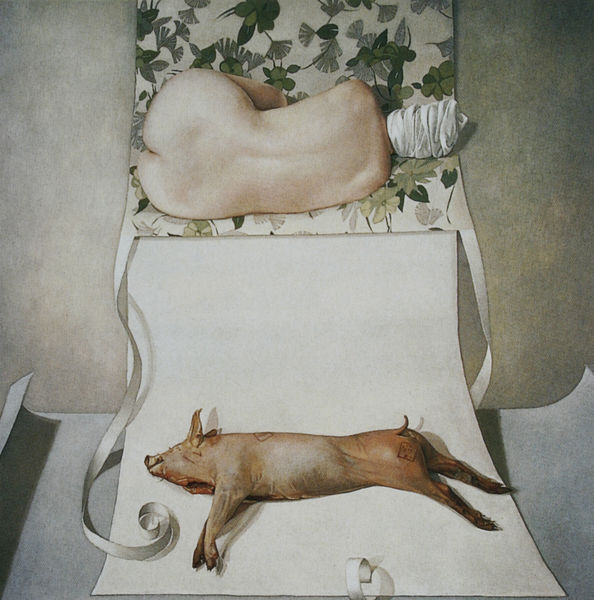
Titel: Anatomie II
Künstler: Alison Watt
Schlagwörter: akt, blätter, haut, körper, nackt, schatten, weiß, grün, frau, grau, licht, rücken, tuch, muster, ornament, wand, tot, stoff, blatt, schleifen, ohren, stilleben, schwanz, hintern, rückenansicht, papier, kauern, liegen, modern, tapete, kopftuch, schwein, unterlage, hinten, rückenakt, wirbelsäule, druck, stempel, läufe, schnauze, binde, bandage, verband, turban, schlingen, frauenkörper, ferkel, sau, schwänzchen, ringelschwanz, umwickelt, bandagiert, papierbahn, papierschlange, papierschlangen, pflanzenmotiv, rankenmotiv, süße